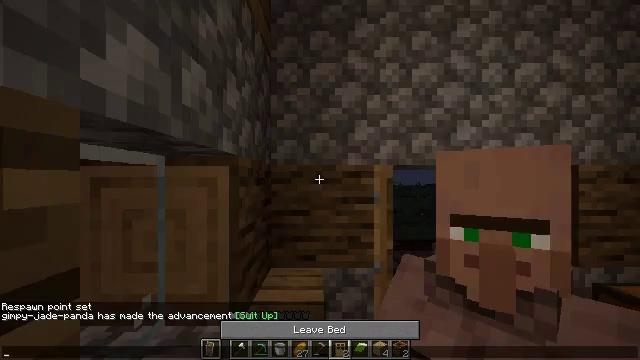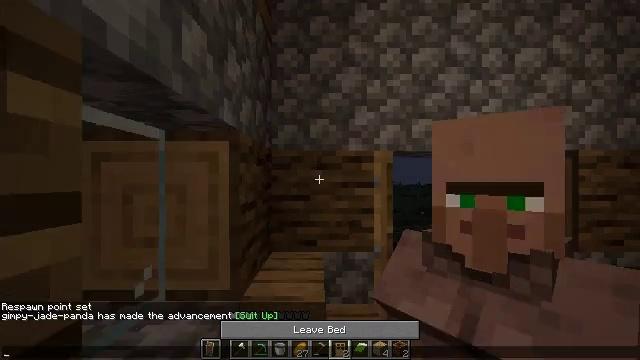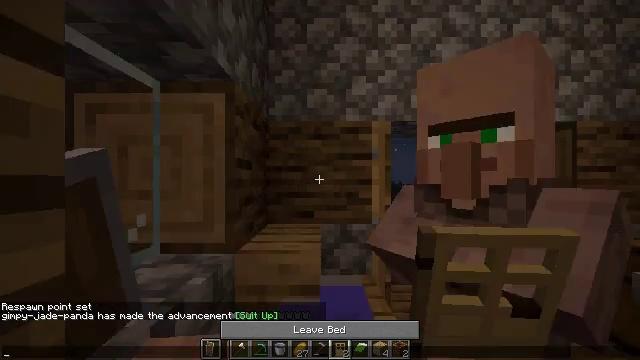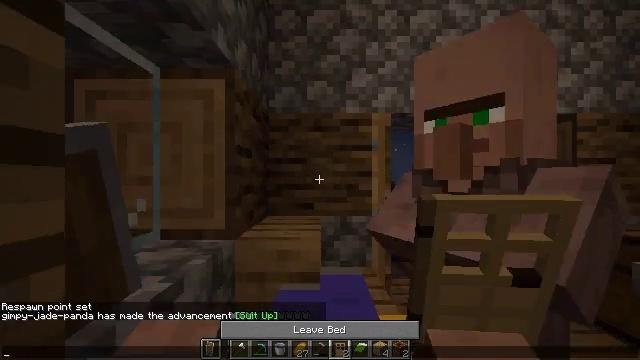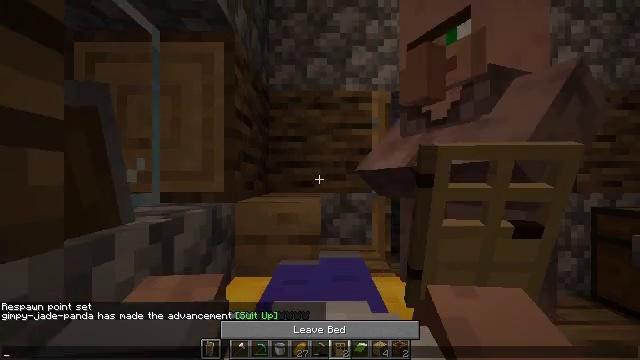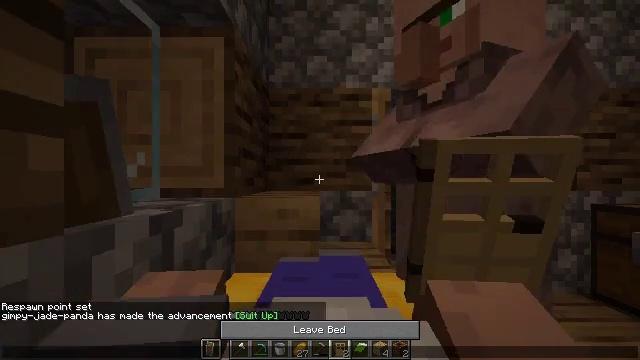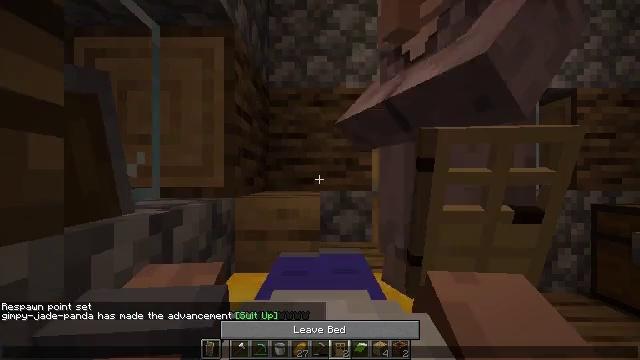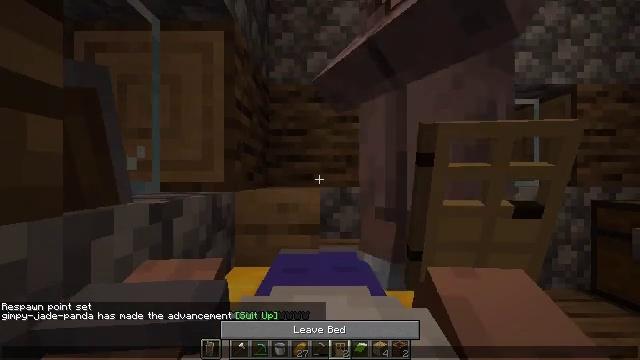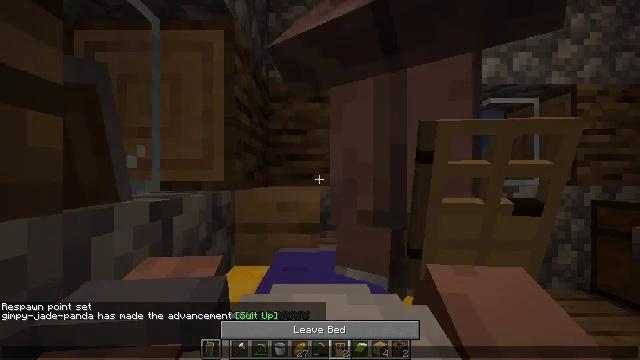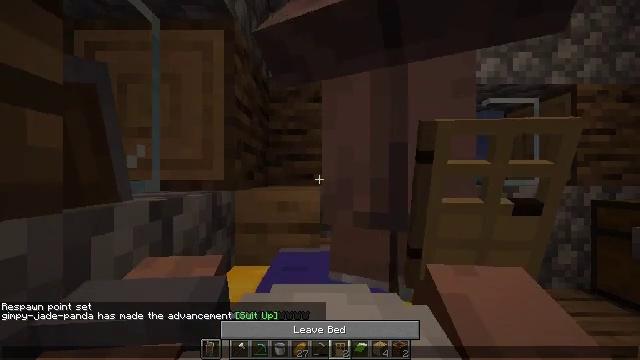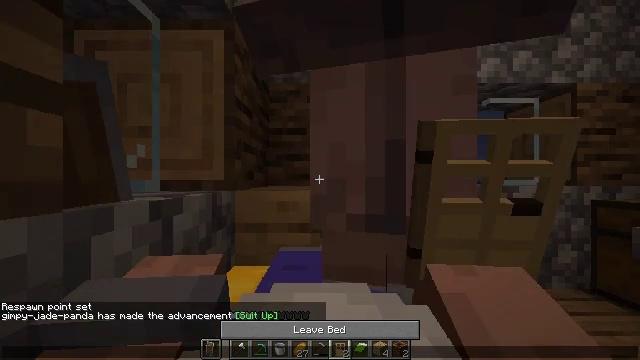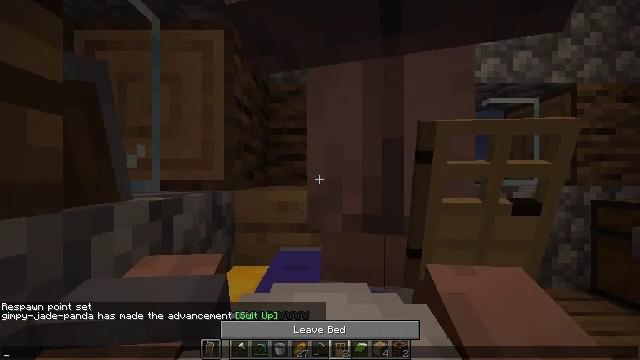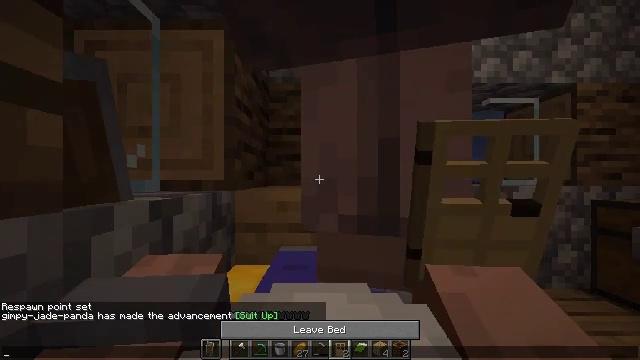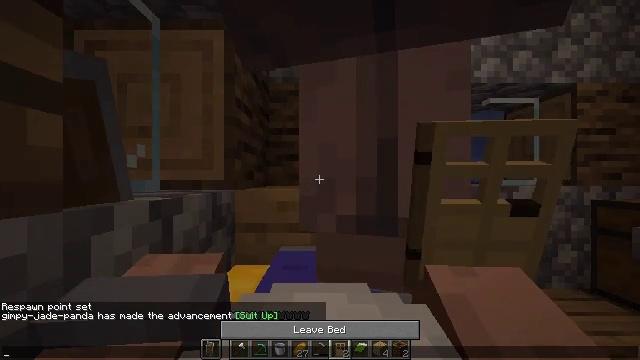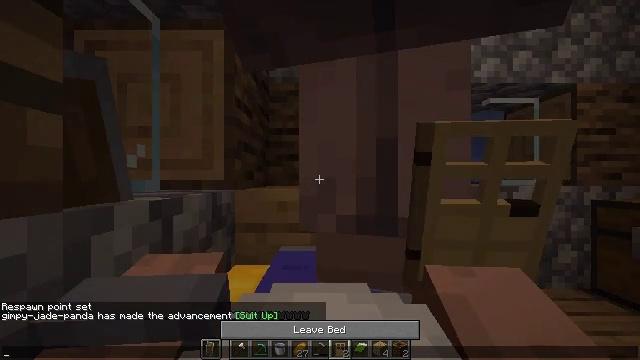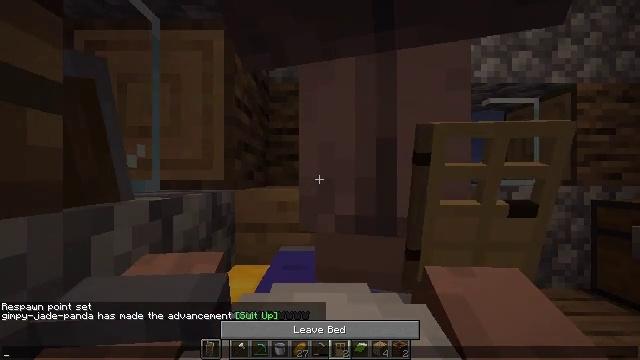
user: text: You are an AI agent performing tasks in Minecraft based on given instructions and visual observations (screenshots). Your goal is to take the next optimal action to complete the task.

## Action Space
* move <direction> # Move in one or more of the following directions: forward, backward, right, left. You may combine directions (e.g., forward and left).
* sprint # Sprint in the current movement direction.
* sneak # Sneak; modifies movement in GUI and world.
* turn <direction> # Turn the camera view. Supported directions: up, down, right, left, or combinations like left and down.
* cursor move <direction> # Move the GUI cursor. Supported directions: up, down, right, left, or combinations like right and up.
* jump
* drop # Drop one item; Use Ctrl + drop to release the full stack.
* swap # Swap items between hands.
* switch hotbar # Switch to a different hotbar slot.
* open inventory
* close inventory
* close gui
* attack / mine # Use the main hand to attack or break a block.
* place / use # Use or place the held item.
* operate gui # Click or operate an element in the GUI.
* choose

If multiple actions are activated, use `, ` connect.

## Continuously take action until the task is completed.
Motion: motion action
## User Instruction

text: Remove an oak door from the inventory.
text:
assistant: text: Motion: open gui
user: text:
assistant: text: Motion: no_op
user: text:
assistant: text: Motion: no_op
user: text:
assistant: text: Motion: no_op
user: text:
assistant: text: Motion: no_op
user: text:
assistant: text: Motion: no_op
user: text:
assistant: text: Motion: no_op
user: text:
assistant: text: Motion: no_op
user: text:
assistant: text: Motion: no_op
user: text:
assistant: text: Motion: no_op
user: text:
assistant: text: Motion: no_op
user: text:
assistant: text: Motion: no_op
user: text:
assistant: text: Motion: no_op
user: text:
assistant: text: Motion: no_op
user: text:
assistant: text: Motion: no_op
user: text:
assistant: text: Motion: no_op
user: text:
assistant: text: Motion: no_op
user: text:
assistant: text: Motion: no_op
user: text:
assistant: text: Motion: no_op
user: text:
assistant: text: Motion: no_op
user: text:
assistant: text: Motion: no_op
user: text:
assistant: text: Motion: no_op
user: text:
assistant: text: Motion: no_op
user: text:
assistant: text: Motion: no_op
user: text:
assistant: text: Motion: no_op
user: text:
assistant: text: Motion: no_op
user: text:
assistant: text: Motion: no_op
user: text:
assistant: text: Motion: no_op
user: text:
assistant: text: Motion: no_op
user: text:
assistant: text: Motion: no_op